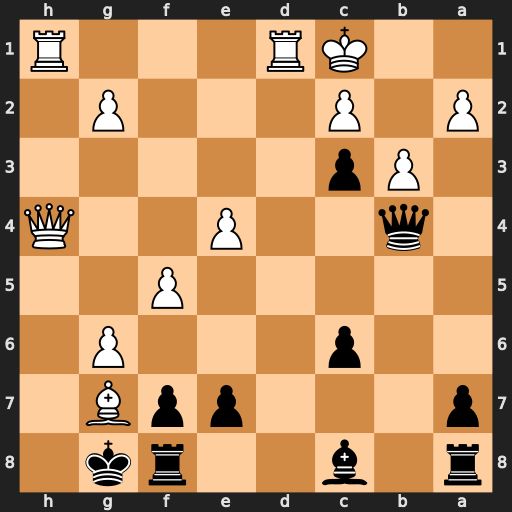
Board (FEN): r1b2rk1/p3ppB1/2p3P1/5P2/1q2P2Q/1Pp5/P1P3P1/2KR3R
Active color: b
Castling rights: -
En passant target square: -
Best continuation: Qa3+ Kb1 Qb2#